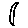
Label: moon